Question: I run some scheduled tasks for svn on my local computer like: update.
Sometimes update cannot run for cleanup problem, so I have add scheduled task for cleanup, but it cannot run without my intervention: always dispalys dialog:

How to non display this dialog? Really I change nothing - only click button ok.
Thanks.
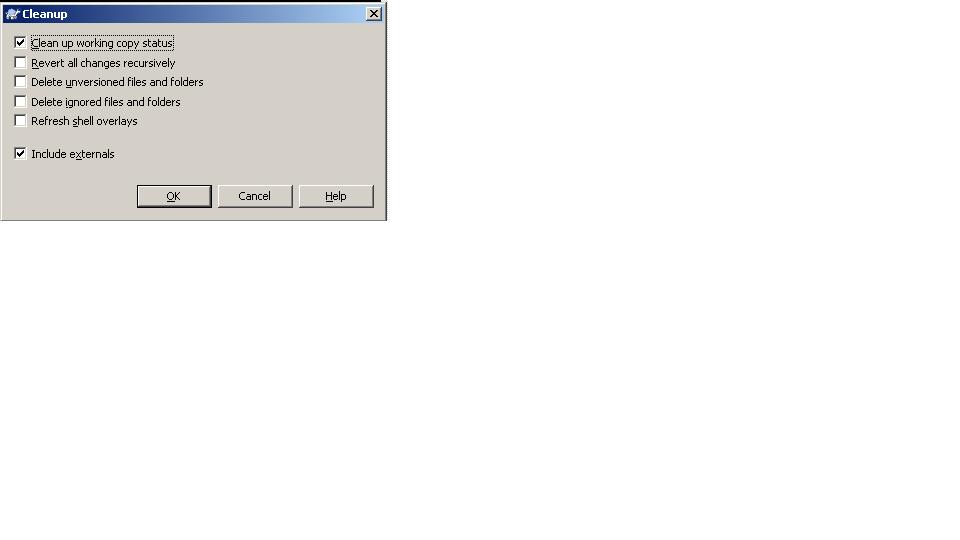
Answer: TortoiseSVN doesn't seem to be a good tool for automation.
Consider using command line svn:
'''
svn cleanup
'''
will do what you need